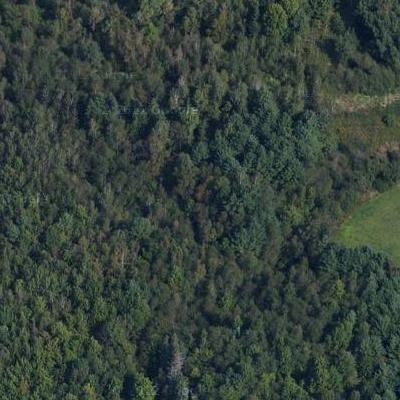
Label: Forest